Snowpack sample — Snodgrass Mountain, Crested Butte, Colorado (2/4/25, 12:06 PM MST)
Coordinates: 38.923, -106.968
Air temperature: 35 °F
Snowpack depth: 80 cm
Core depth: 70 cm
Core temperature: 32 °F
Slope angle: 14°, slope face: 78°
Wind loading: low
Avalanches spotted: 0
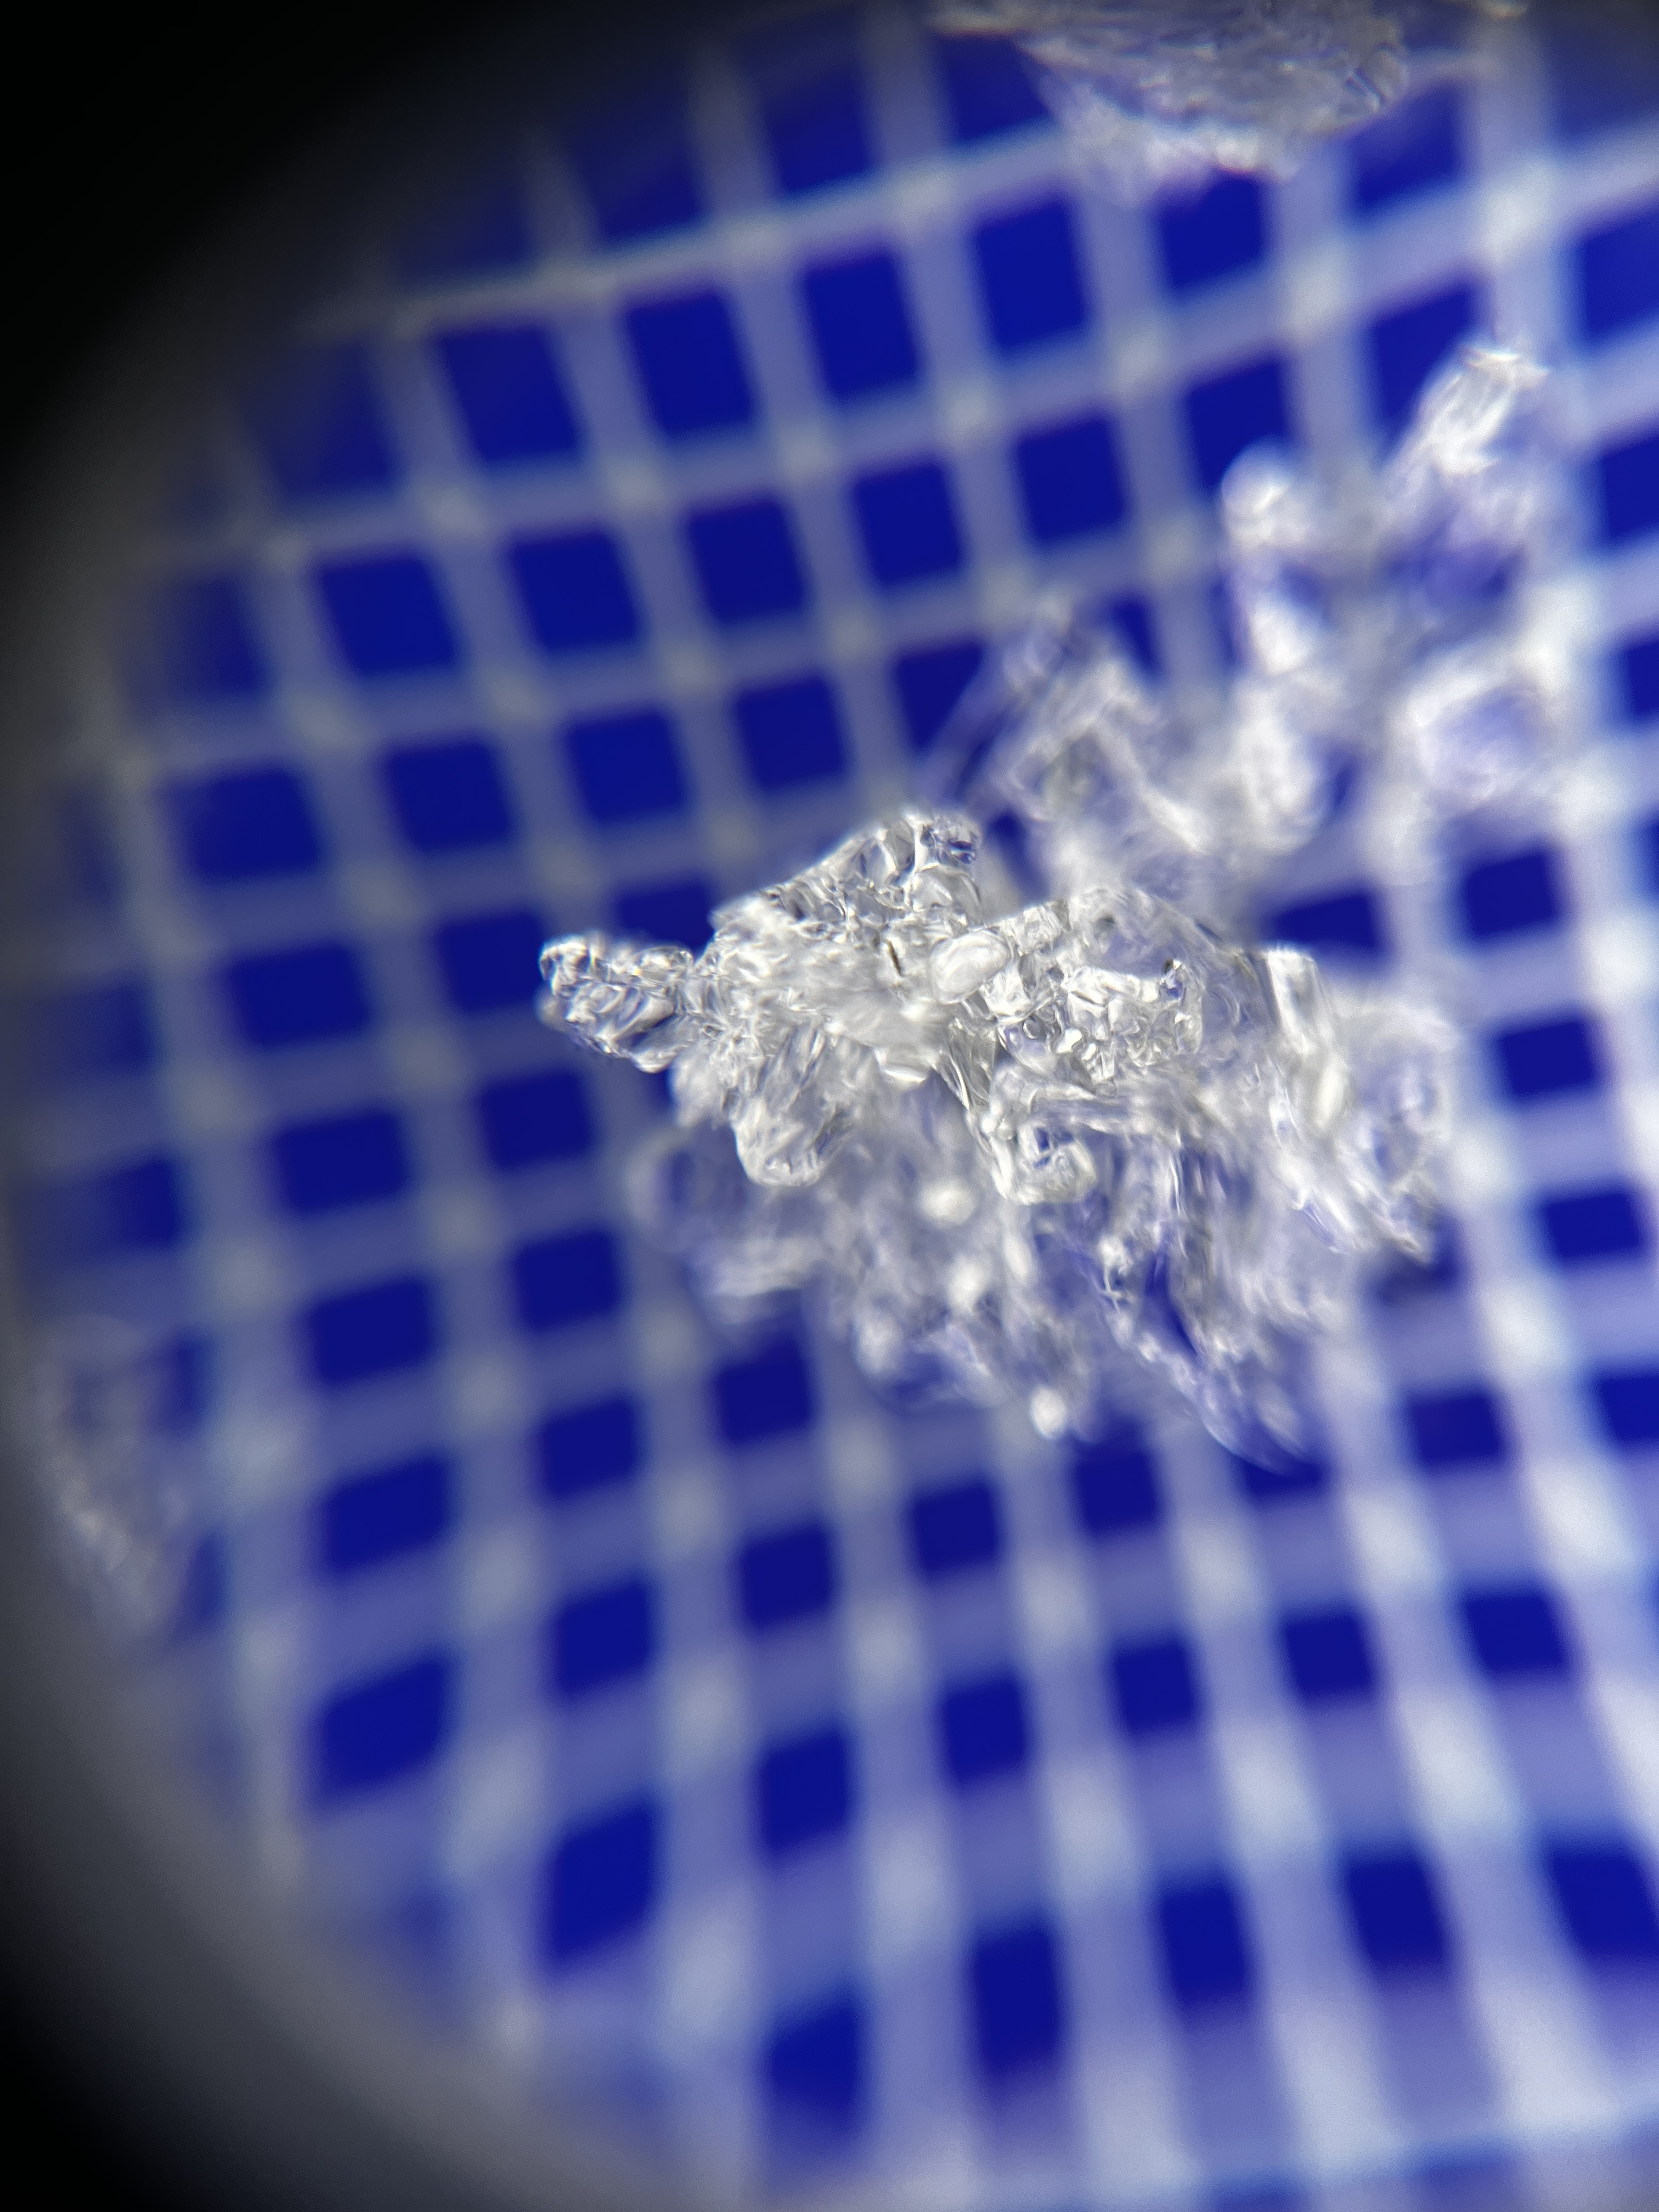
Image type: magnified_profile
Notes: No avalanches nearby, unusually warm weather for the last month reported by residents, Collected 25 yards from treeline